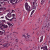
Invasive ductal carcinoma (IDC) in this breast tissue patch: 1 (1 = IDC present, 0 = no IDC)